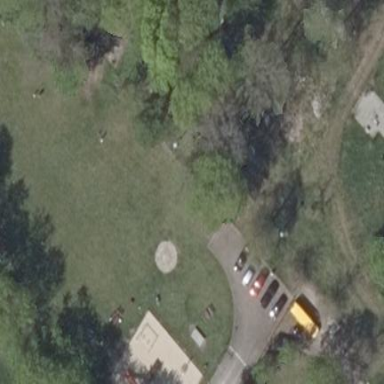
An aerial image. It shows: Playground area for leisure land.